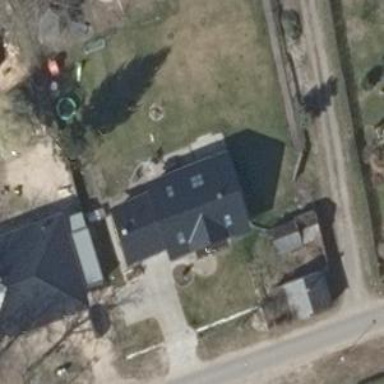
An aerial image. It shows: Simple house.